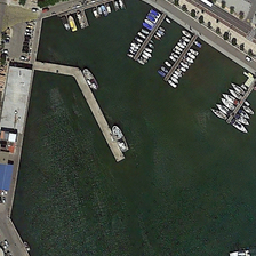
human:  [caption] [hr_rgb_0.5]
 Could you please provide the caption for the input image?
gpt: There is a manoeuvre port with several boats near the road.

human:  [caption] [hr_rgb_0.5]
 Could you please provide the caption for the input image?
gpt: There is a port near the road. There is a ship.

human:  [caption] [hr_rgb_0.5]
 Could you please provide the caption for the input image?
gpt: There is a port of plegon with several boats near the road.

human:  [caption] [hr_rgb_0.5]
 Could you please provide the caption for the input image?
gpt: There is philgon harbor where some boats are near the road.

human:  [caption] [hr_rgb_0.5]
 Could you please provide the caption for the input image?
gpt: dozens of ships are docking on this small port with a white ship cruising nearby .